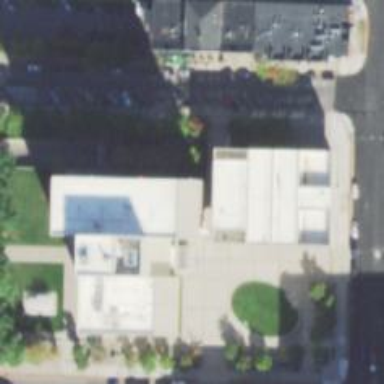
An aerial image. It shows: Courthouse building with silver roof and cornsilk colored exterior.